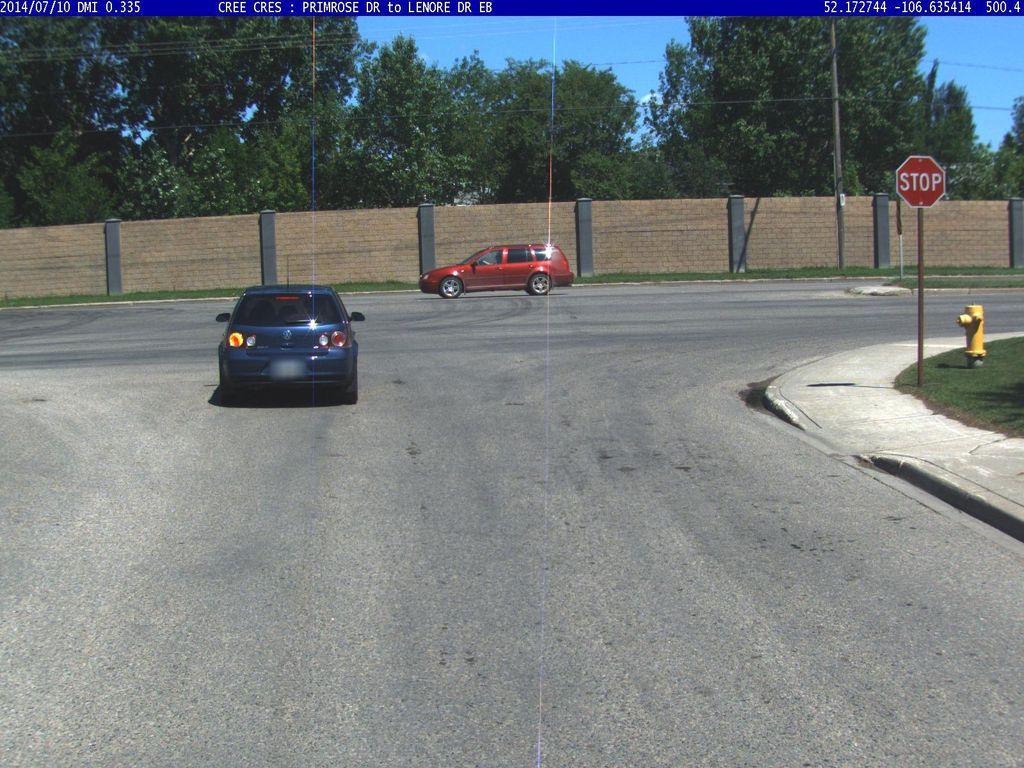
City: saskatoon